Question: When accepting input from the user, I sometimes get unknown characters:

Here is my code:
'''
#include <stdio.h>
void main()
{
char plaintext[50];
char arr[10]={'a','b','c','d','e','f','g','h','i','j'};
char key[20];
int plain=0,max1=0,max2=0;
char chip[30][30];
int z=0,i,j,k=0,c=0,a;
char swap,temp;
printf("Enter key :");
scanf("%[^
]",key);
for(i=0;key[i]!='';i++)
{
max2++;
}
printf("Enter plaintext :");
scanf("%s",&plaintext);
for( i = 0; plaintext[i] != ''; i++ )
{
plain++;
}
if (plain%max2==0)
max1=plain/max2;
else
max1=plain/max2+1;
while (plaintext[k]!='')
{
for (i=0;i<max1;i++)
{
for (j=0;j<max2;j++)
{
if (plaintext[k]!=NULL)
{
chip[i][j]=plaintext[k];
k++;
}
}
}
}
/*printf("
");
for (i=0;i<max1;i++)
{
for (j=0;j<max2;j++)
{
printf("%c ",chip[i][j]);
}
printf("
");
}*/
for(i=0;i<max2;i++)
{
if(chip[max1-1][i]==NULL)
{
chip[max1-1][i]=arr[c];
c++;
}
}
printf("
");
/*for (i=0;i<max1;i++)
{
for (j=0;j<max2;j++)
{
printf("%c ",chip[i][j]);
}
printf("
");
}*/
for (i = 0 ; i < max2; i++)
{
for (j = 0 ; j < max2 ; j++)
{
if (key[i] < key[j])
{
swap = key[j];
key[j] = key[i];
key[i] = swap;
for (a=0;a<max1;a++)
{
temp=chip[a][j];
chip[a][j]=chip[a][i];
chip[a][i]=temp;
}
}
}
}
/*printf("
");
for (i=0;i<max1;i++)
{
for (j=0;j<max2;j++)
{
printf("%c ",chip[i][j]);
}
printf("
");
}*/
for (i=0;i<max2;i++)
{
for (j=0;j<max1;j++)
{
if (chip[j][i]!=NULL)
printf("%c ",chip[j][i]);
}
}
}
'''
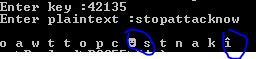
Answer: Try adding this before using 'chip'.
'''
#include <string.h>
...
char chip[30][30];
memset(chip, 0, 30 * 30); // <- add this one
...
'''
or simply
'''
char chip[30][30] = {0};
'''